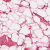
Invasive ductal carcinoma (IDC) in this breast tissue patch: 0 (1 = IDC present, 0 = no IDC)